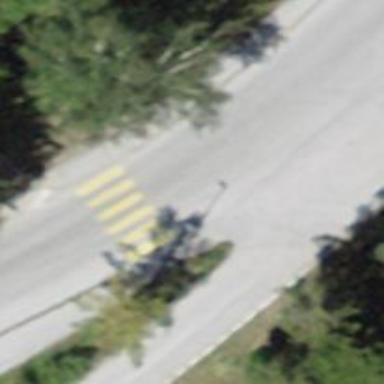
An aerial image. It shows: Zebra crossing on the road.